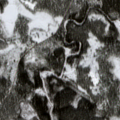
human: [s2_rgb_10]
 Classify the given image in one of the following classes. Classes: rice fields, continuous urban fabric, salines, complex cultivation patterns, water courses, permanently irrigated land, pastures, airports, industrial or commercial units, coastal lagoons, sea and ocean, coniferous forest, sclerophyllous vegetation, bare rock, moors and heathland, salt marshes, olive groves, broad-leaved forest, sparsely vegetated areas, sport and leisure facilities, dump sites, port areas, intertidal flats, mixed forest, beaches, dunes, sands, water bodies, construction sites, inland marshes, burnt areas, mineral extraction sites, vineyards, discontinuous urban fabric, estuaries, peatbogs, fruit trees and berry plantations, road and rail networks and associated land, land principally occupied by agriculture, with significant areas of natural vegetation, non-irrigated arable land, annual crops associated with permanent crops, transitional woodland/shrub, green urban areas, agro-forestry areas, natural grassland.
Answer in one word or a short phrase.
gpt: coniferous forest, transitional woodland/shrub